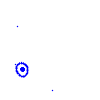
Particle: kaon